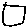
Label: square